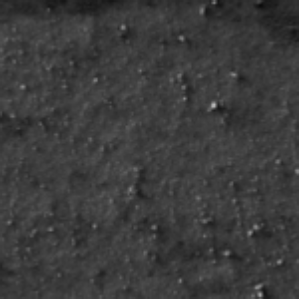
Label: frost